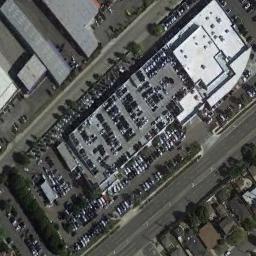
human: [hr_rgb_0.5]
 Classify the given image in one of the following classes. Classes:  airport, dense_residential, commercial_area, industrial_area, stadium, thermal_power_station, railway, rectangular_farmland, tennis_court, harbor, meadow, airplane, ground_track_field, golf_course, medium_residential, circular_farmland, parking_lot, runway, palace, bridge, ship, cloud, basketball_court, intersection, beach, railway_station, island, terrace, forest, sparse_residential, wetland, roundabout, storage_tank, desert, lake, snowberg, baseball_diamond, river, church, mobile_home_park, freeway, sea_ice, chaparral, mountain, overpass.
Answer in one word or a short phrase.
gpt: parking_lot